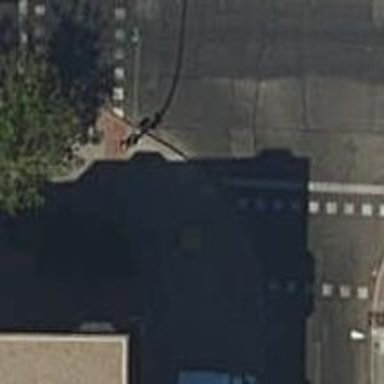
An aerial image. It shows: Sidewalk made of paving stones.